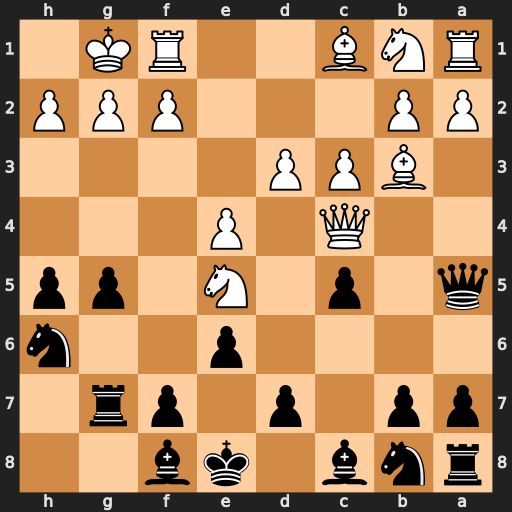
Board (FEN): rnb1kb2/pp1p1pr1/4p2n/q1p1N1pp/2Q1P3/1BPP4/PP3PPP/RNB2RK1
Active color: b
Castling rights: q
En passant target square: -
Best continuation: b5 Qd5 exd5